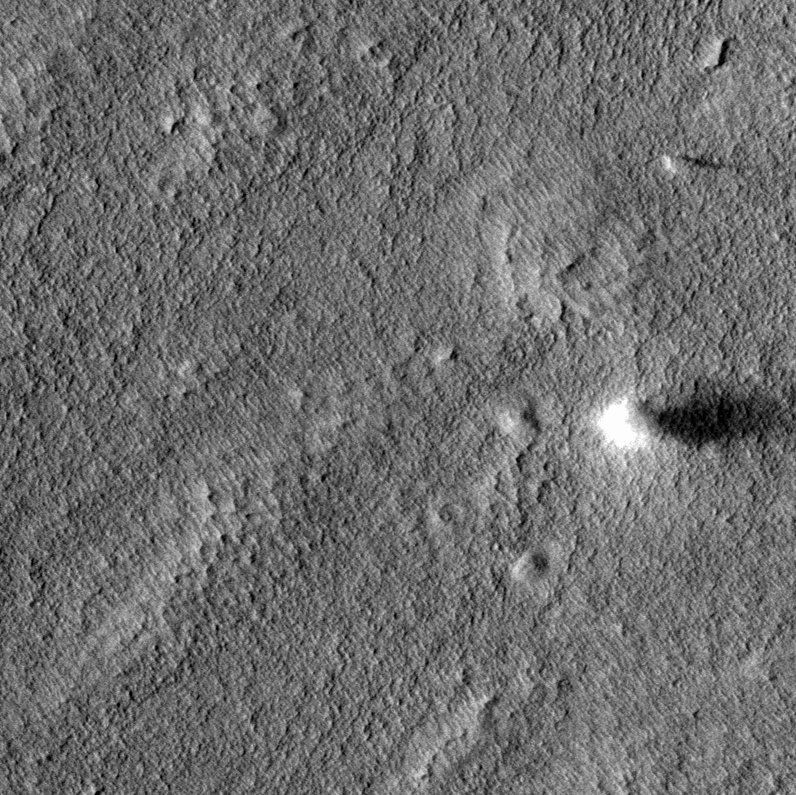
Label: dustdevil, dustdevil